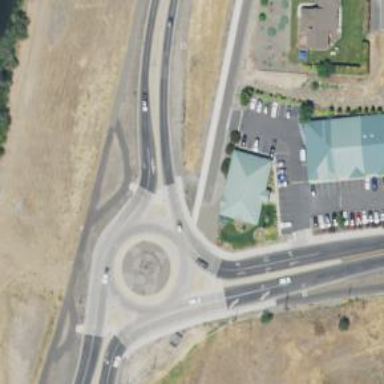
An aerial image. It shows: Secondary road with asphalt surface leading to roundabout.